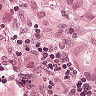
Metastatic tissue present: yes